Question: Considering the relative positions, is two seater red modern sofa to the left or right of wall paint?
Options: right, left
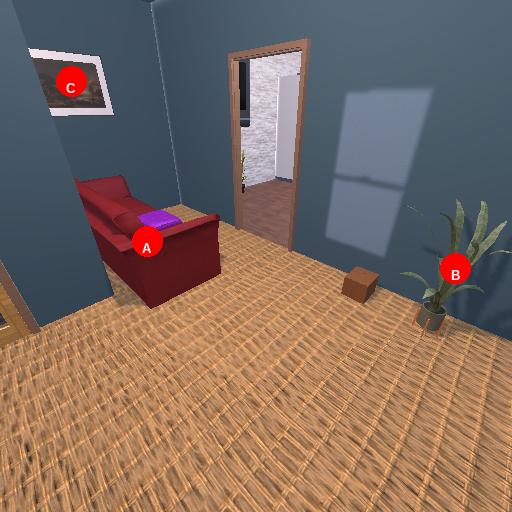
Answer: right